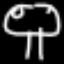
Label: mushroom